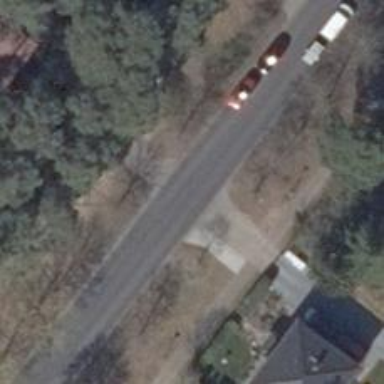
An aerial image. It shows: Tertiary road with asphalt surface. There are separate sidewalks on both sides.